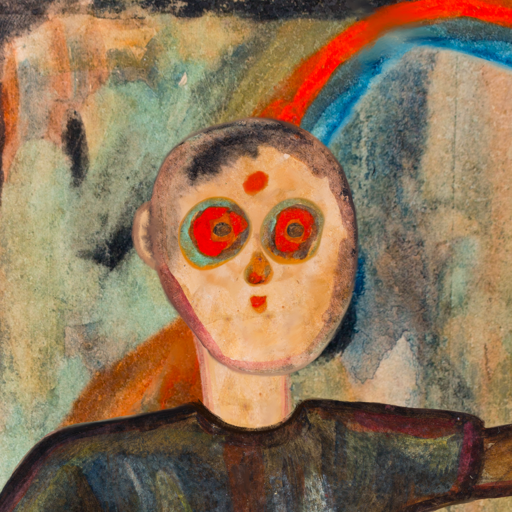
Background: Childish, Head And Neck Front: Childish, Face Front: Sisters, Bust: Mosgoul, Hair Front: Blank, Head Accessory: Blank, Second Necklace: Blank, Necklace: Blank, Baby: Blank